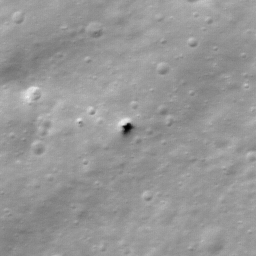
Pit: Stevinus 26
Host crater: Stevinus
Host type: impact_melt
Lunar coordinates: latitude -32.133, longitude 54.865